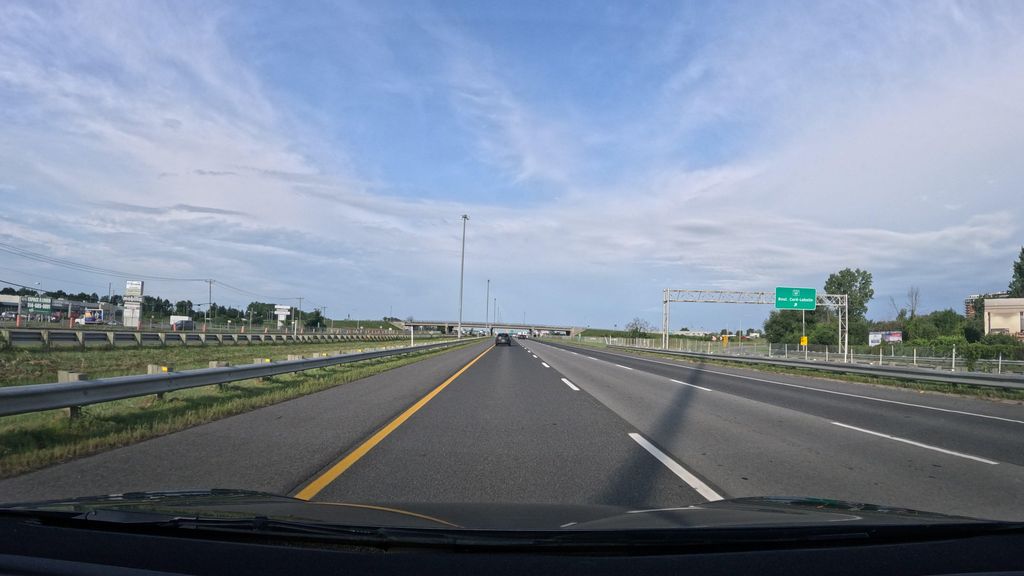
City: montreal